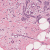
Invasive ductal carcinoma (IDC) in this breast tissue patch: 1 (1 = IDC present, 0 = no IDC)